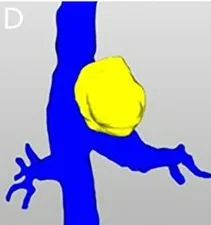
(A-I) The enhanced Computed Tomography (CT) and three-dimensional reconstruction performance and the intraoperative situation of case 3.
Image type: radiology (ct)